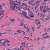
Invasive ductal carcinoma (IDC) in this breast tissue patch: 1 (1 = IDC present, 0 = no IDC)